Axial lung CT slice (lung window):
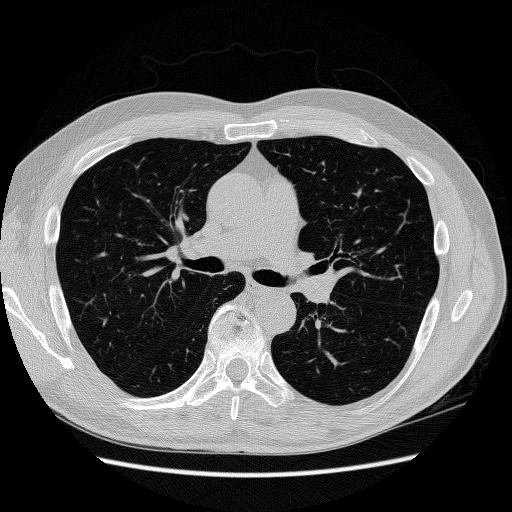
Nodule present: no